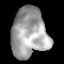
Tissue: lung
Cell type: Epithelial cells
Senescence score: 0.1835
Nuclear area (px): 1723
Mean DAPI intensity: 162.656